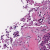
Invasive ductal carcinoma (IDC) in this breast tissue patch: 0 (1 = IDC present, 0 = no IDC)